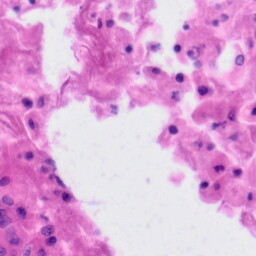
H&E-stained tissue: Tonsil